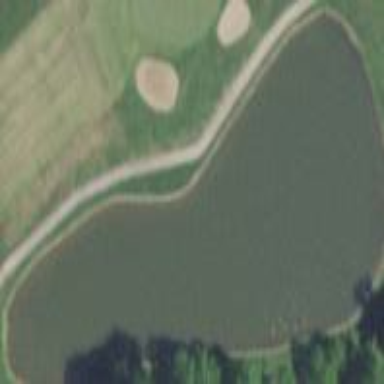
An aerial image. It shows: Water hazard in golf course. The hazard is natural water feature.